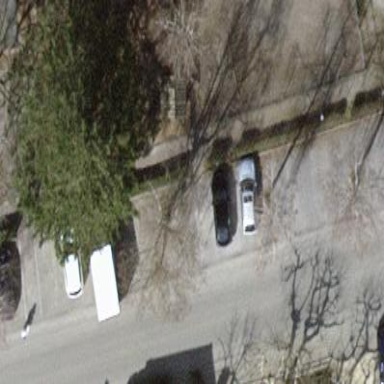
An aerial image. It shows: Street side parking area.